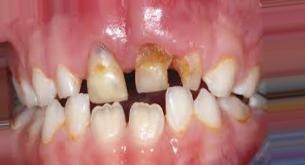
Condition: Caries